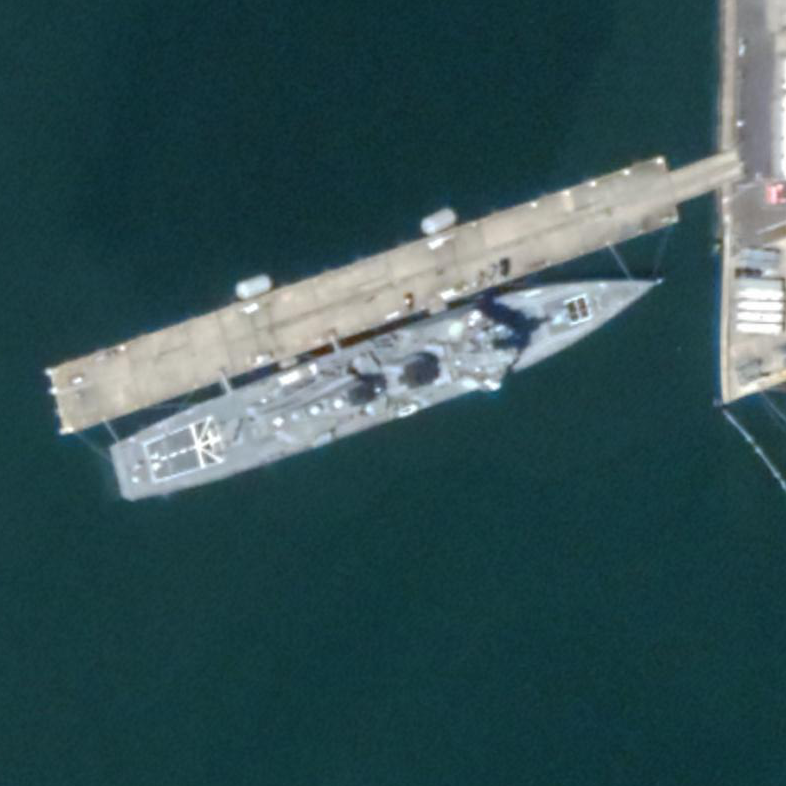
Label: destroyer